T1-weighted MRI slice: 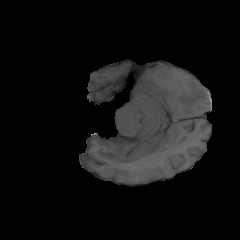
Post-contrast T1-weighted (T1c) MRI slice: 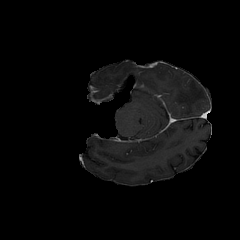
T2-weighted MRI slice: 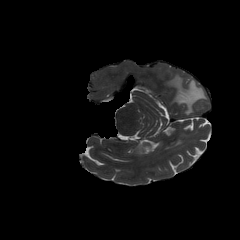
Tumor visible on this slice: yes